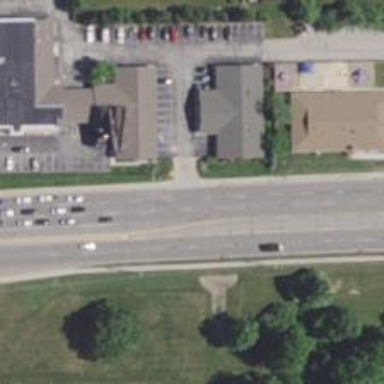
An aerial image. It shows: Primary highway with asphalt surface and separate sidewalk.